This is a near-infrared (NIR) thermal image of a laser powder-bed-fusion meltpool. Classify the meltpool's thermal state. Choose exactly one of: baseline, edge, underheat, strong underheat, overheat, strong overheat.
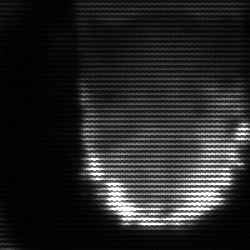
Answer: baseline